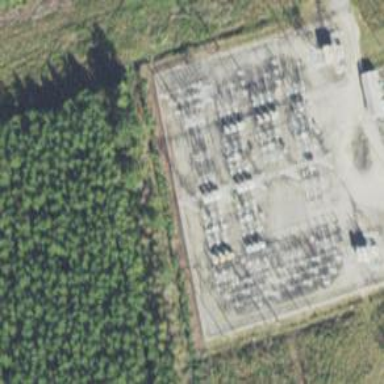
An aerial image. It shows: Switch for power supply.